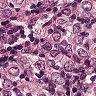
Metastatic tissue present: yes